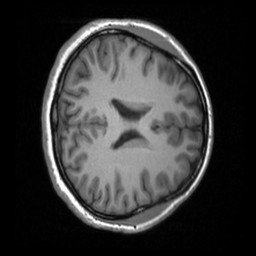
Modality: T1w
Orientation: axial
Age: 20
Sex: female
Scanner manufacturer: siemens
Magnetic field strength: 3 T
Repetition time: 1.9 s
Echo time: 0.00226 s